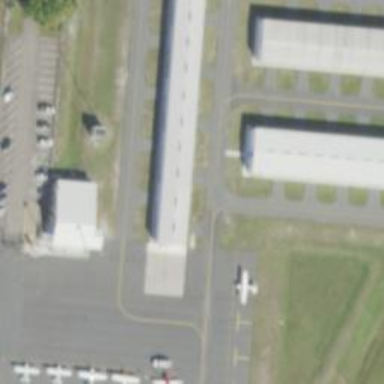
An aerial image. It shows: View of taxiway at the airport.